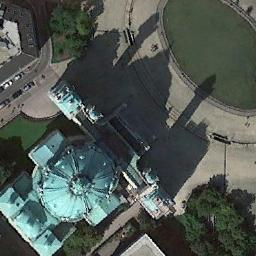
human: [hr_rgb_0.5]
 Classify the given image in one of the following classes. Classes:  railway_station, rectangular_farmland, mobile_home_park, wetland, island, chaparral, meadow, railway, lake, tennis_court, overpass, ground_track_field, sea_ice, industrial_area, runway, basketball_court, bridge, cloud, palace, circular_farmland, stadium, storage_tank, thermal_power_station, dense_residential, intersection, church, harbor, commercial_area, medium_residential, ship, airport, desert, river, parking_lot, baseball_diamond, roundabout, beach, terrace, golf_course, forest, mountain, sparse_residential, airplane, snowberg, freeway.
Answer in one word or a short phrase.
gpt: church